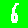
Digit: 6